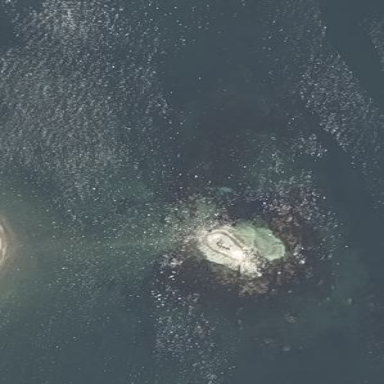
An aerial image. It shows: Islet along the coastline.